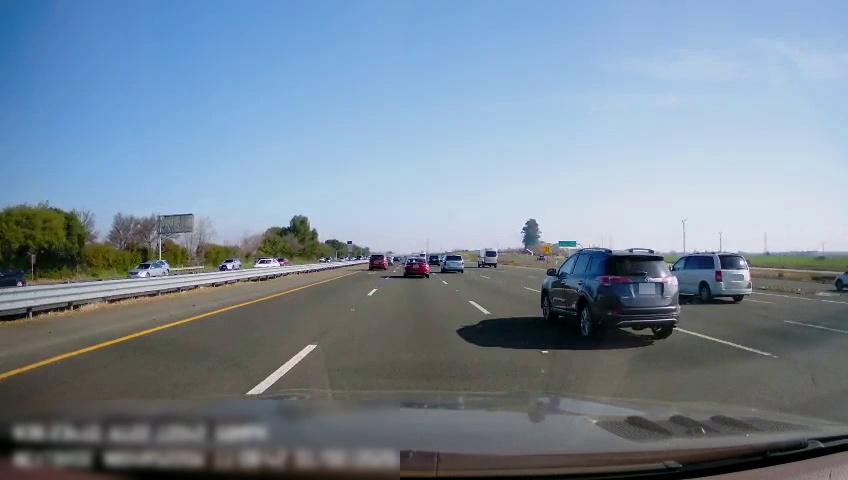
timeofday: Day
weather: Sunny
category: Drivable Space
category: Drivable Space
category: Drivable Space
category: Vehicles | Van
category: Vehicles | SUV
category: Vehicles | Van
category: Vehicles | SUV
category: Vehicles | Van
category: Vehicles | Van
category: Vehicles | Car
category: Vehicles | Car
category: Vehicles | Car
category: Vehicles | Car
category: Vehicles | Car
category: Vehicles | Car
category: Vehicles | Car
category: Vehicles | Car
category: Vehicles | Car
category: Lanes | Alternate Lane
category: Lanes | Current Lane
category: Lanes | Current Lane
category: Lanes | Alternate Lane
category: Lanes | Alternate Lane
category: Lanes | Alternate Lane
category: Lanes | Alternate Lane
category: Traffic | Signs
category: Traffic | Signs
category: Traffic | Signs
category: Traffic | Signs